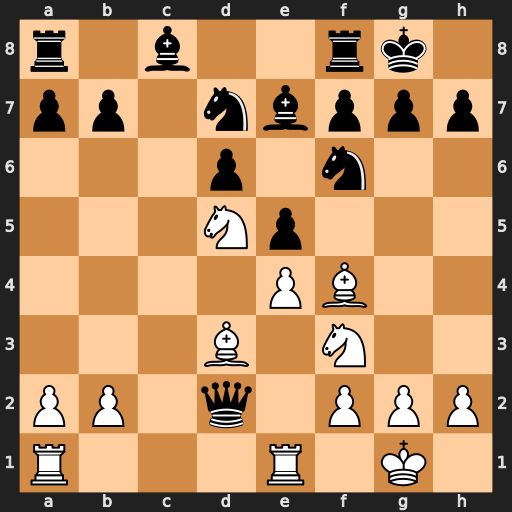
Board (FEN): r1b2rk1/pp1nbppp/3p1n2/3Np3/4PB2/3B1N2/PP1q1PPP/R3R1K1
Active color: w
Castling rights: -
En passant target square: -
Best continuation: Nxe7+ Kh8 Bxd2